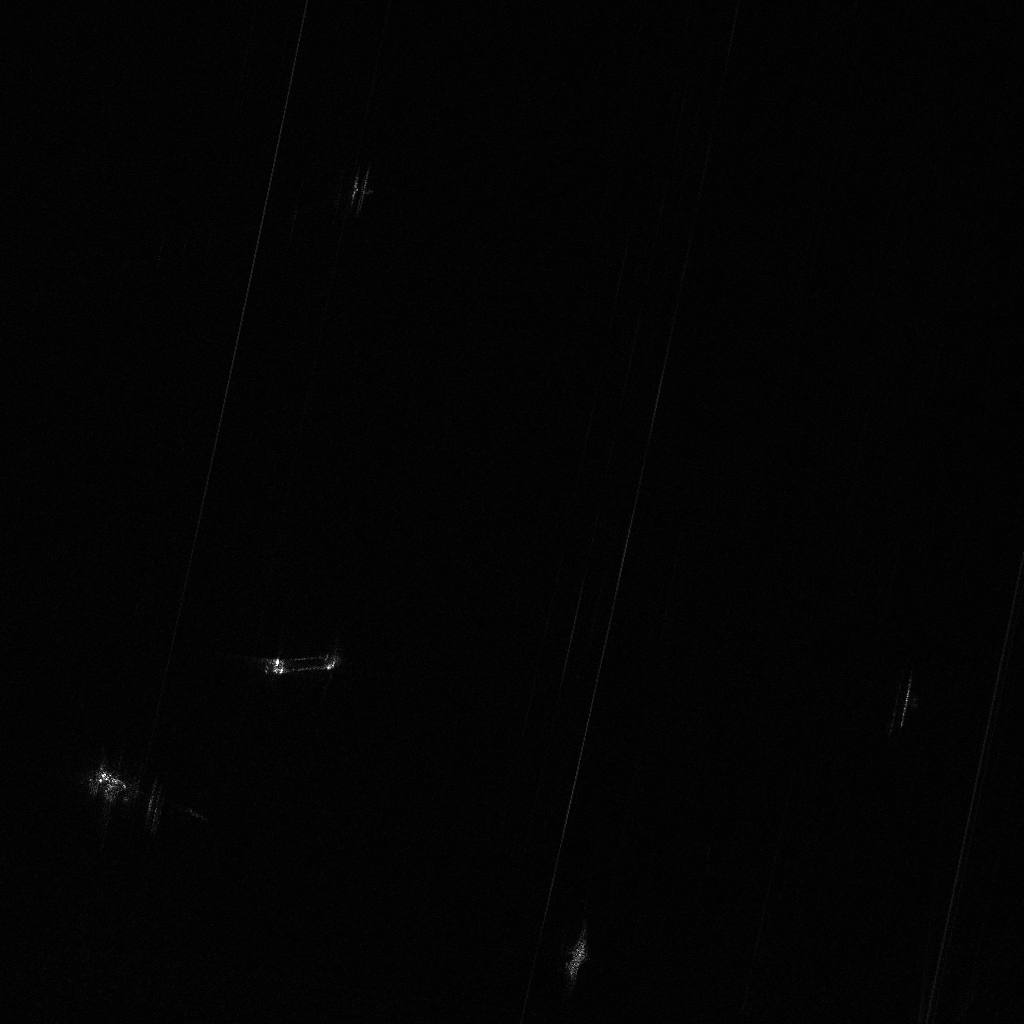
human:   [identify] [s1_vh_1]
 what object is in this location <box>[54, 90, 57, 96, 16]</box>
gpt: <ref>1 medium container at the bottom</ref>